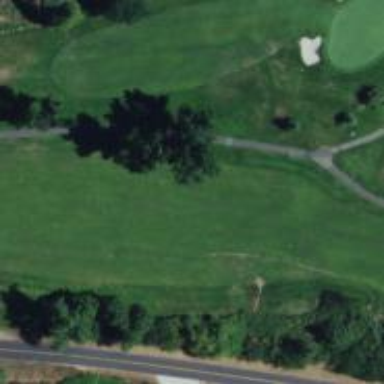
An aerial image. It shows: Footway that resembles golf path.